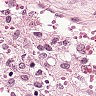
Metastatic tissue present: no